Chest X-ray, AP view. Patient: 70 years old, sex F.
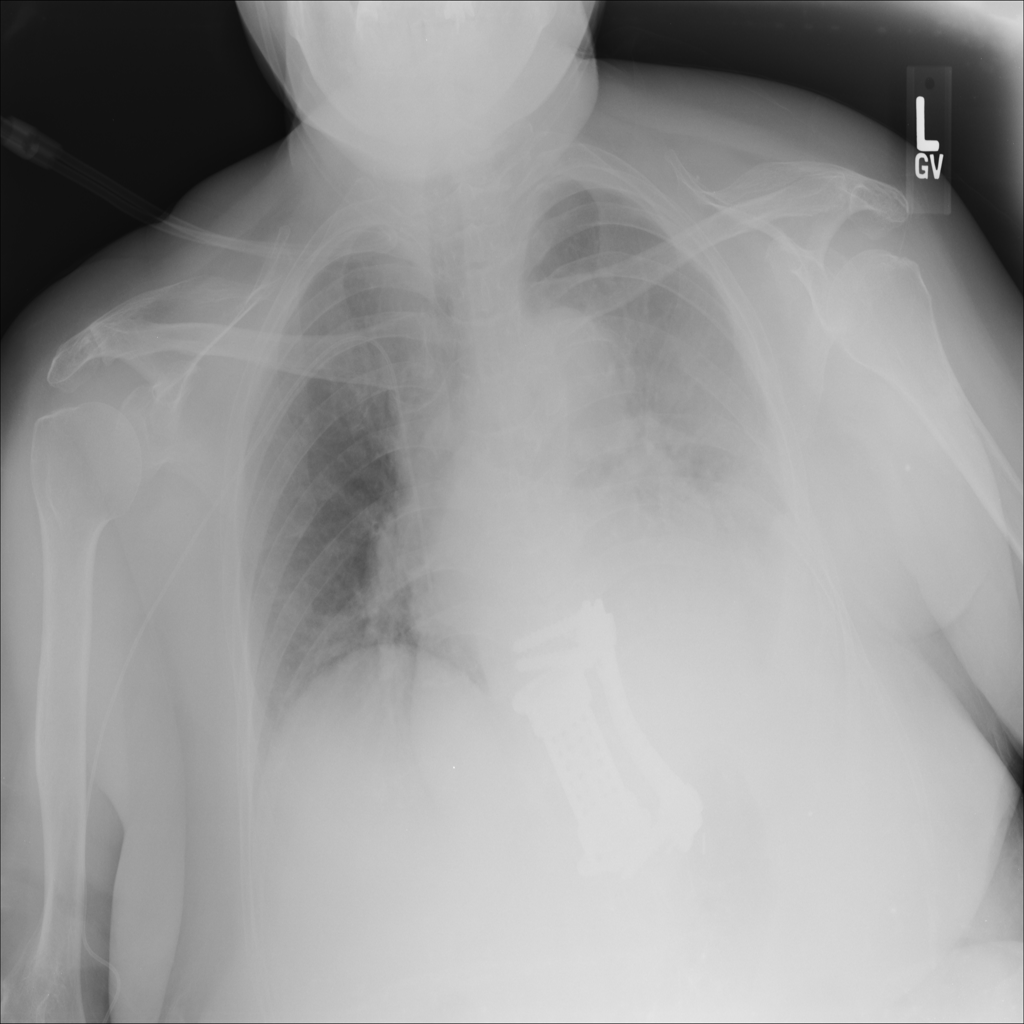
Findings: No Finding